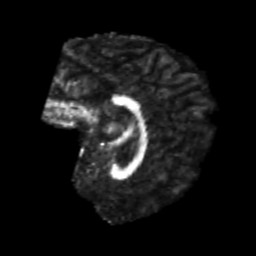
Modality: FA
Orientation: sagittal
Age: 24
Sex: male
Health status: healthy
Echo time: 0.074 s